Field crop: maize
Growth stage: 2
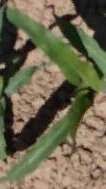
Species: maize